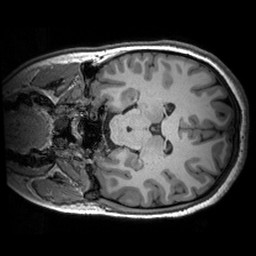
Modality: T1w
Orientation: coronal
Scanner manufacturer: siemens
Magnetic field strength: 3 T
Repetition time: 2.53 s
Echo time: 0.00288 s